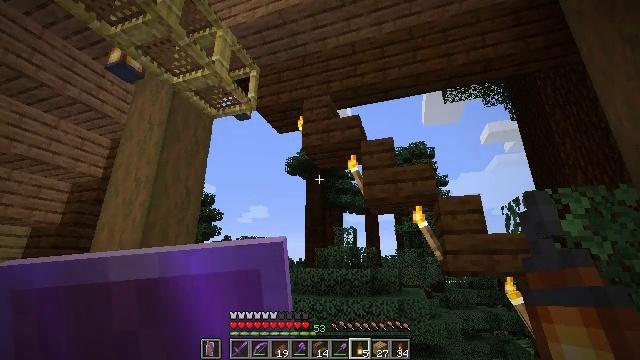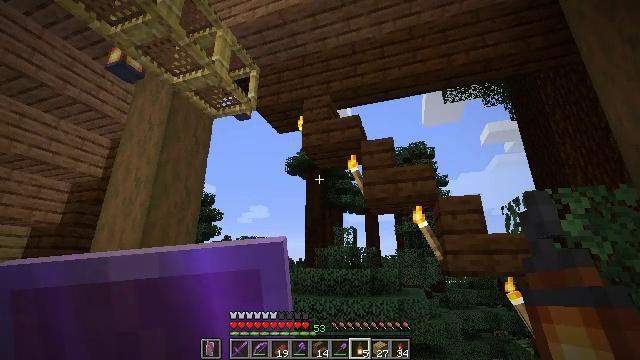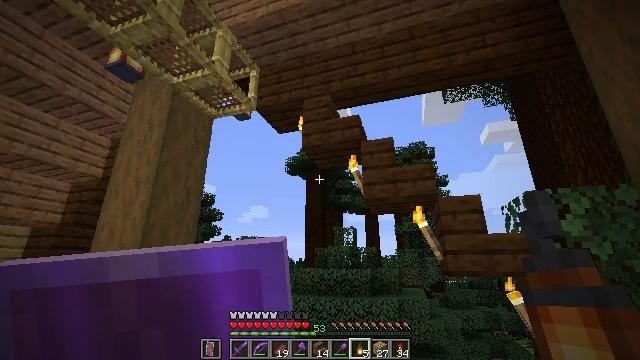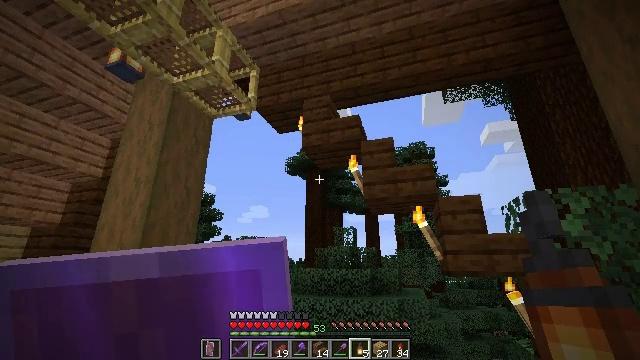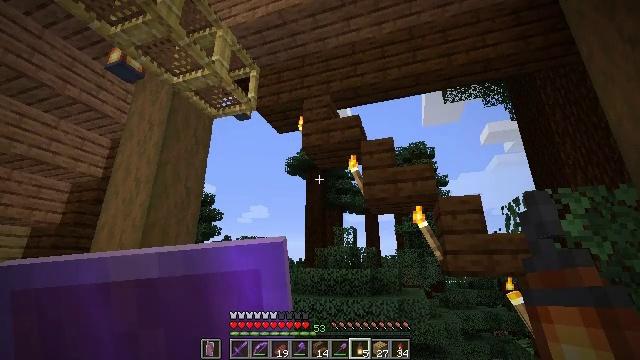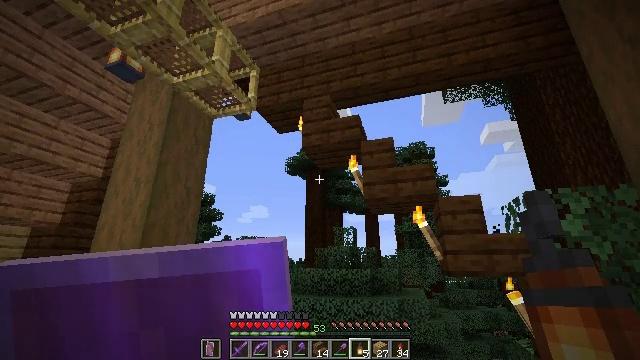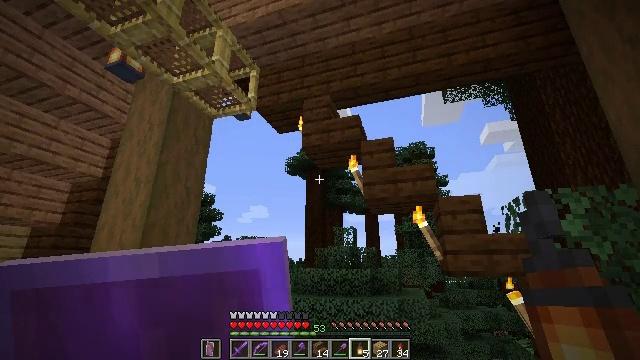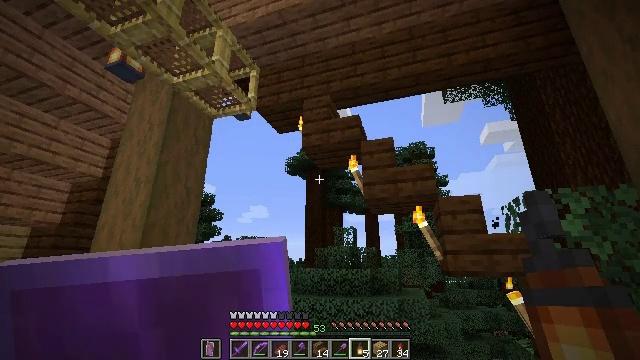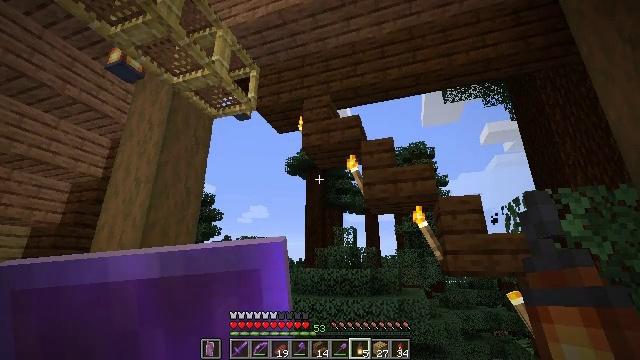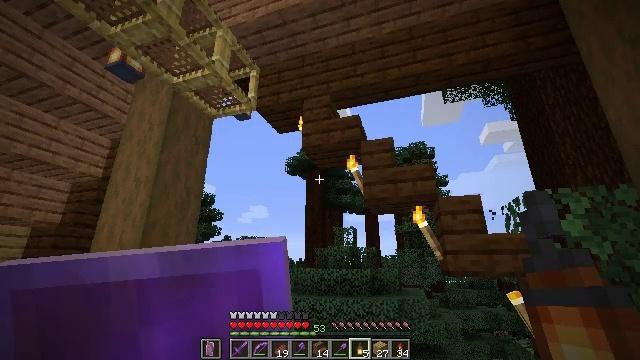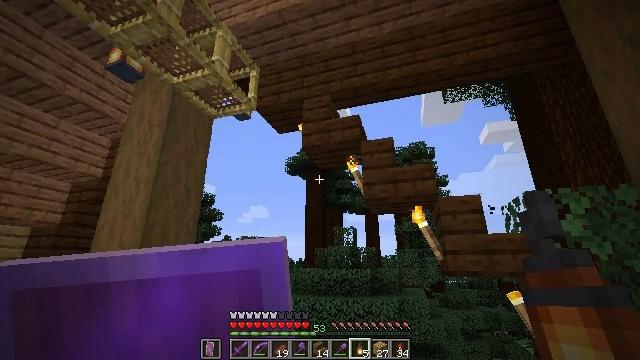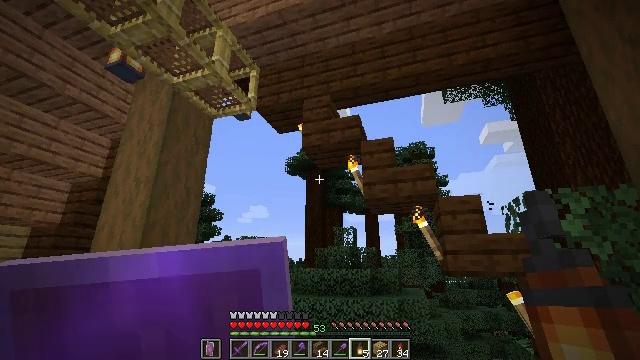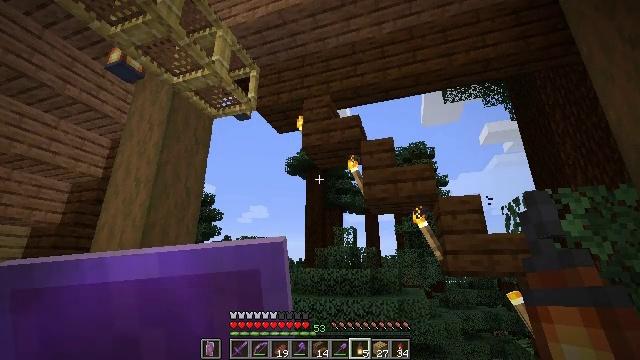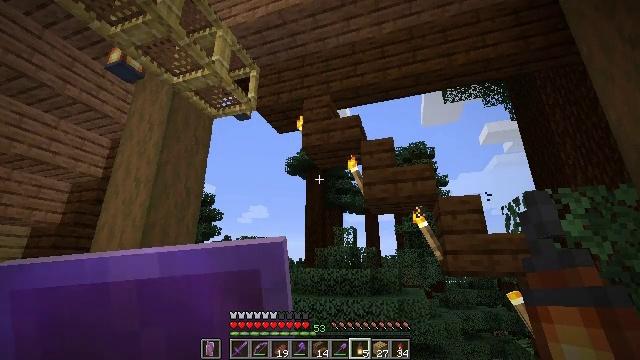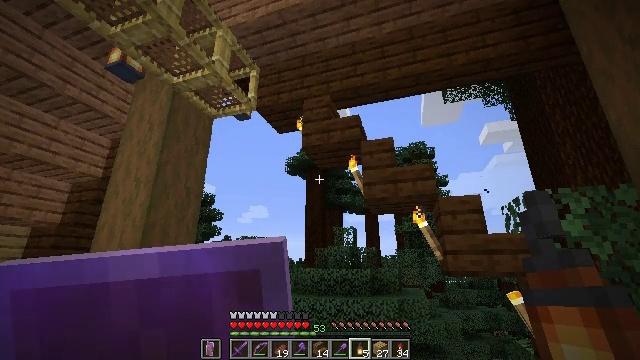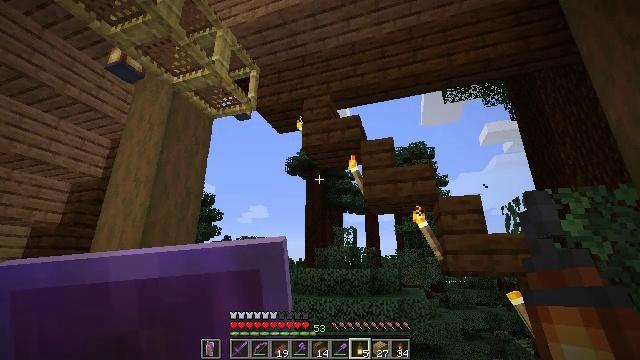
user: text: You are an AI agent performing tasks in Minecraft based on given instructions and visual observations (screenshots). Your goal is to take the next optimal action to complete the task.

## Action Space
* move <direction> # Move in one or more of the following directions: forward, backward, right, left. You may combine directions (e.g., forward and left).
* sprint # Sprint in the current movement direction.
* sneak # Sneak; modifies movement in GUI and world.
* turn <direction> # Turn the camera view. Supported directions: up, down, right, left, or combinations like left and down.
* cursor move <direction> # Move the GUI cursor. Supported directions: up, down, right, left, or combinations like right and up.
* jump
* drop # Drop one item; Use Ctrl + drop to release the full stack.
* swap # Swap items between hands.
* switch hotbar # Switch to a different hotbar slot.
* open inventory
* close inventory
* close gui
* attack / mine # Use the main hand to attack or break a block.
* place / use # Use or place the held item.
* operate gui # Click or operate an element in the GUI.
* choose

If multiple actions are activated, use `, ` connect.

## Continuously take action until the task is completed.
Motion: motion action
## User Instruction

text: Put back the crafting table.
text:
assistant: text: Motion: no_op
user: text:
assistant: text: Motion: no_op
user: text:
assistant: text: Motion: no_op
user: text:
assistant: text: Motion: no_op
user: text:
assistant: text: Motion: no_op
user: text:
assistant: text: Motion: no_op
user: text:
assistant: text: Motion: no_op
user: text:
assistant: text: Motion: no_op
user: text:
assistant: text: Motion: no_op
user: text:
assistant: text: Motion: no_op
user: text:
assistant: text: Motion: no_op
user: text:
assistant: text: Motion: no_op
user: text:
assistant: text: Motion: no_op
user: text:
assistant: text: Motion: no_op
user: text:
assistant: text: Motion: no_op
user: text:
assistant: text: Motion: no_op
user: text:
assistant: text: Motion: no_op
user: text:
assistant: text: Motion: no_op
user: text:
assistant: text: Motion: no_op
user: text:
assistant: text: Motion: no_op
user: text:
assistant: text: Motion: no_op
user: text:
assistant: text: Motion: no_op
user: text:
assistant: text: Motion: no_op
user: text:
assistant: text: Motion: no_op
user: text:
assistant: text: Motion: no_op
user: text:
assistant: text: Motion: no_op
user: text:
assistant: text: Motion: no_op
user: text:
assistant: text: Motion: no_op
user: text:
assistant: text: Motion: no_op
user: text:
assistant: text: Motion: no_op